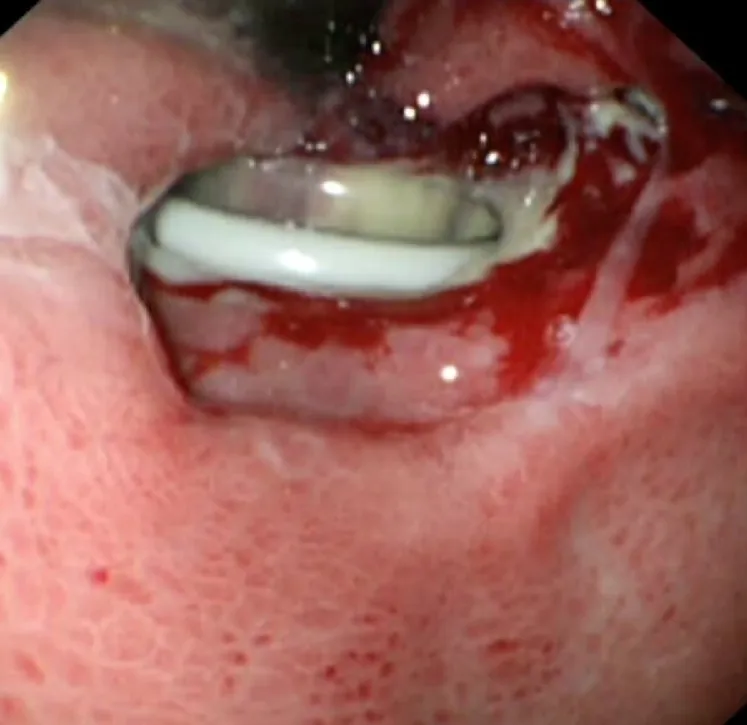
The upper gastrointestinal endoscopy done in private hospital showed completely eroded band through the gastric wall, located almost intraluminal. Also, the scope could not pass beyond the band Zone.
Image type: medical_photograph (other_medical_photograph)